Interaction volume radius: 10 \u00c5
Interaction volume height: 10 \u00c5
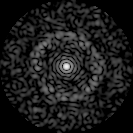
Disorder parameter: 0.85